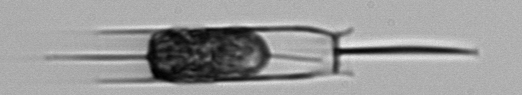
Label: Ditylum_brightwellii